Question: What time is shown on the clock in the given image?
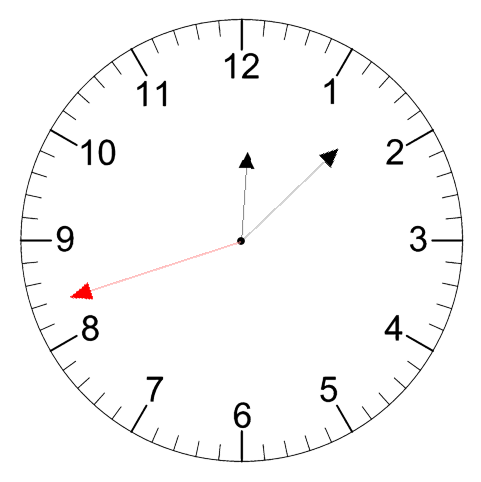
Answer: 12:07:42